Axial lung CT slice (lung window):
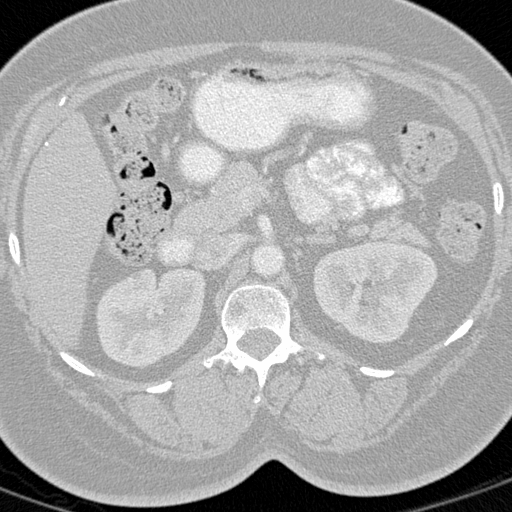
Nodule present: no